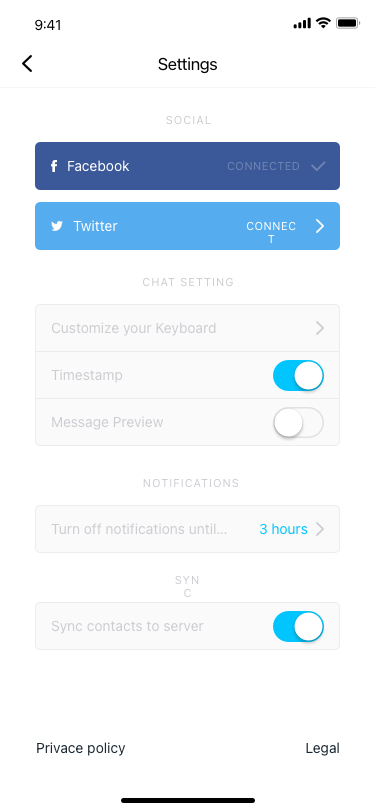
Text in this UI design:
Connect
Twitter
social
Facebook
Connected
Settings
Notifications
Turn off notifications until…
3 hours
Sync
Sync contacts to server
Customize your Keyboard
Timestamp
Message Preview
Chat setting
Privace policy
Legal